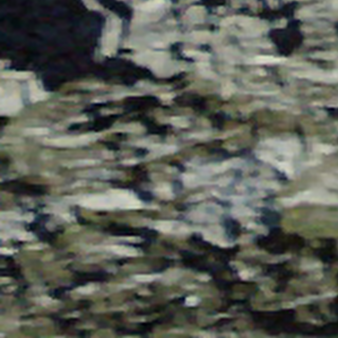
Label: other